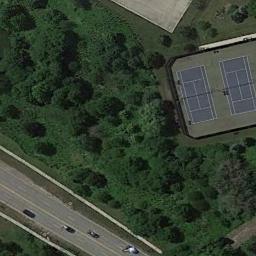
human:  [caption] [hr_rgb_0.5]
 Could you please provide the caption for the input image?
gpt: Two tennis courts, one shaded by trees, the other not .

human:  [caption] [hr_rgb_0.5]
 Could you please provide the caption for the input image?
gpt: Next to the tennis court is a large forest .

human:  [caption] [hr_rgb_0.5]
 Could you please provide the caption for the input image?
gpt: There are several cars on the road beside the tennis court .

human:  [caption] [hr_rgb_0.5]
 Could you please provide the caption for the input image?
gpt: The tennis court is on the grass next to some trees and roads .

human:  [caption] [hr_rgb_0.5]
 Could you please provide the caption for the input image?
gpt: There are many green trees beside the tennis court .